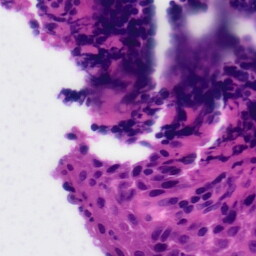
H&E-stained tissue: Tonsil